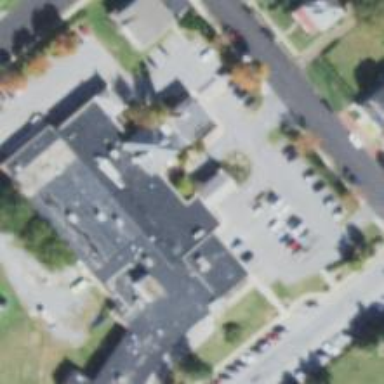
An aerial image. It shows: Clinic.